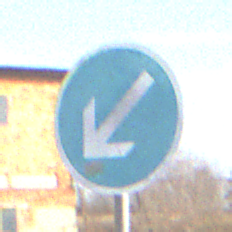
Verkehrszeichen: VorgeschriebeneVorbeifahrtLinks
Umgebung: Outdoor, Suburban
Tageszeit: MorningAfternoon
Wetter: PartlyCloudy
Licht: Natural
Jahreszeit: NotSpecified
Kontrast: HighContrast